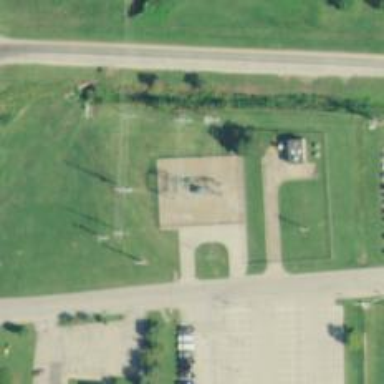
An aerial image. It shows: Distribution level power substation.